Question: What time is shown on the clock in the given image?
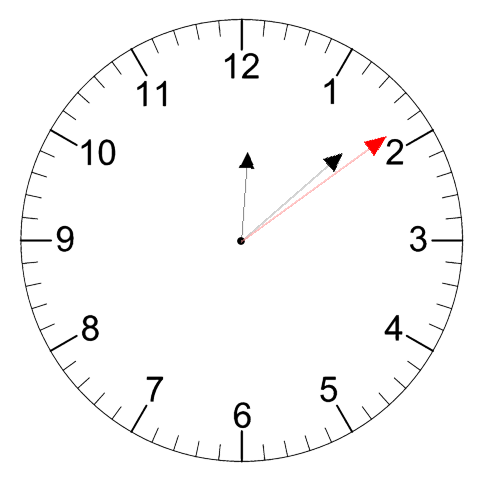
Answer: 12:08:09